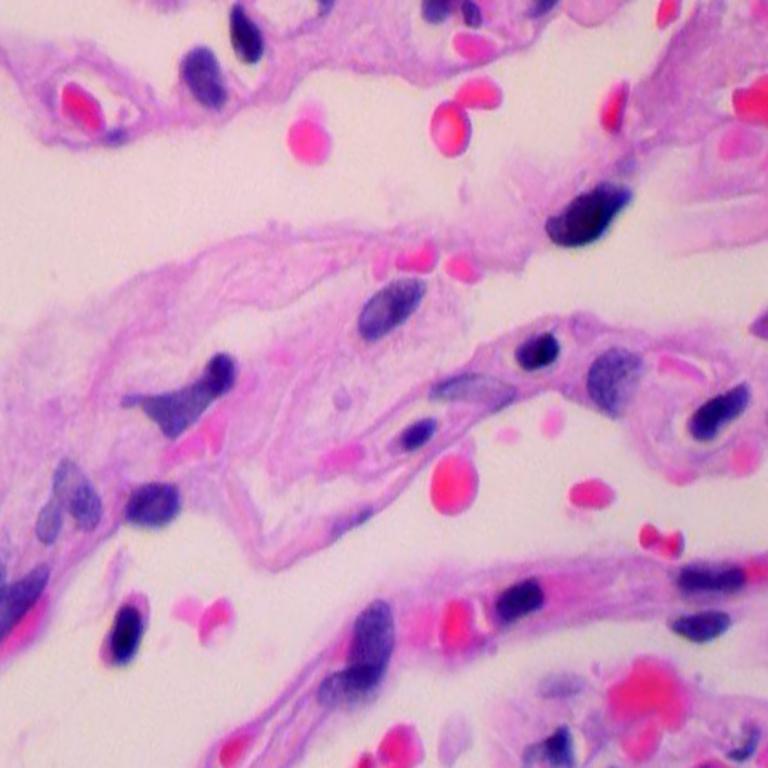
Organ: lung
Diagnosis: benign